Frequency: 50000
Velocity: 0,155
Power: 15,9
Pulse duration: 0,0000001
Pass count: 1
Magnification: 10
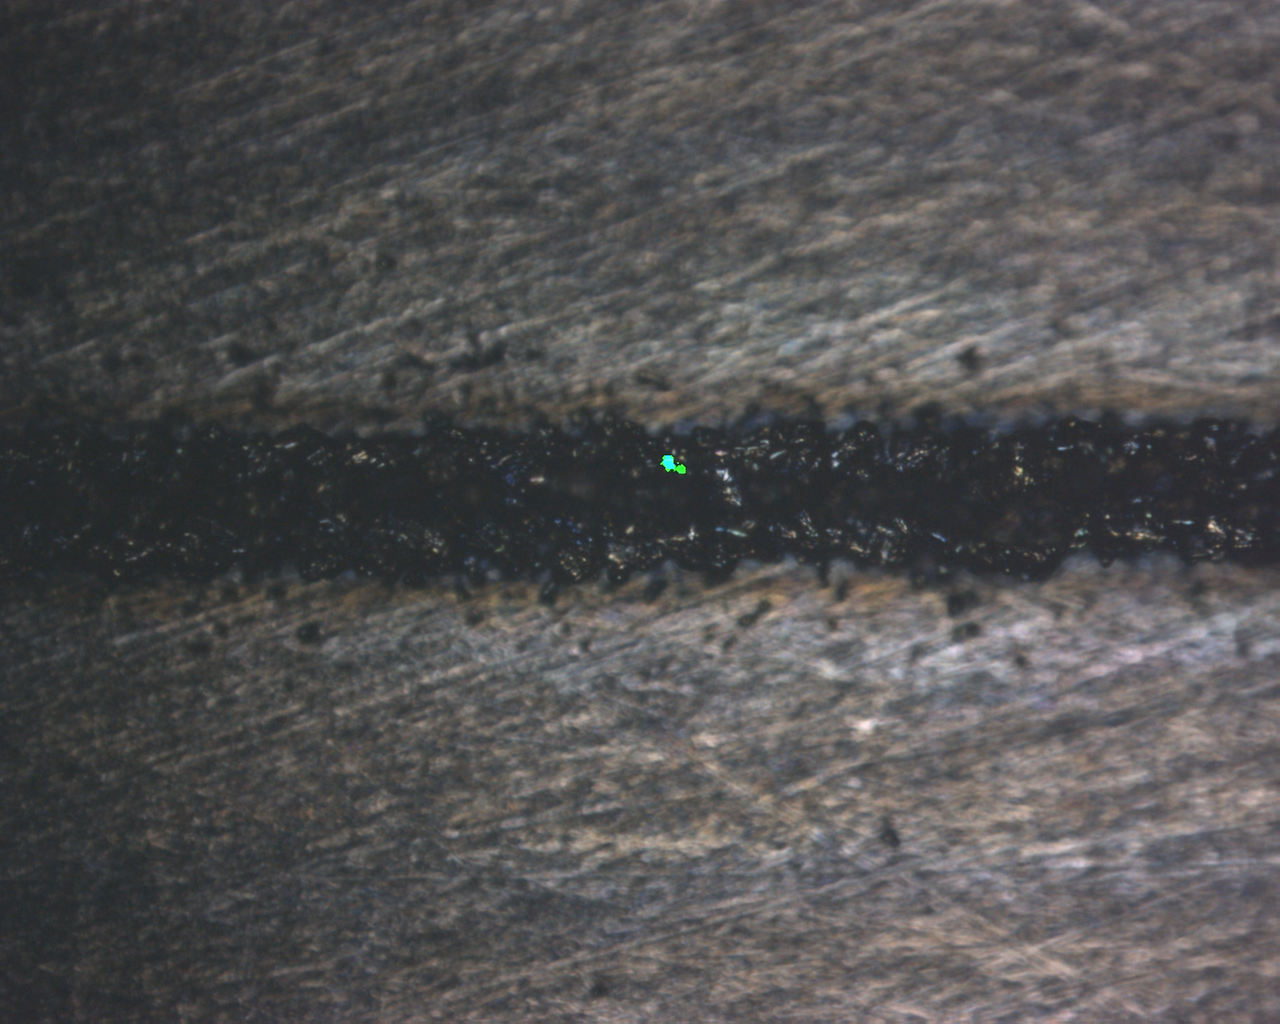
Measured width: 155.677
Other width: 43.478